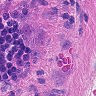
Metastatic tissue present: yes